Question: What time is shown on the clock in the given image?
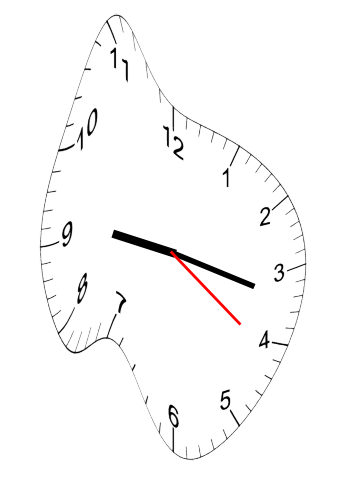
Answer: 09:17:21